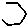
Label: hexagon